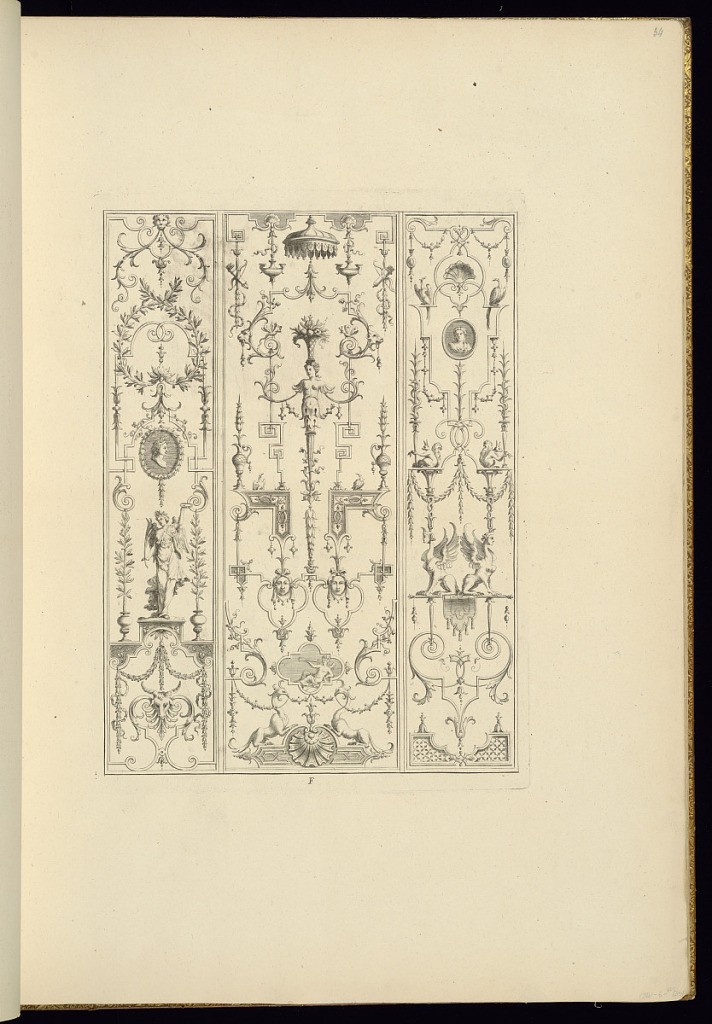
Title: Panel Design of Grotesque Ornamentation
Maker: Jean Berain, the elder, French, 1640-1711
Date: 1711
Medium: Engraving on laid paper
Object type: Bound print
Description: Three panels of grotesque ornamental design with classical figures, wreathes, masks, baldachins, bucrania, sphinxes, squirrels, birds, portrait medallions, scrolls, garlands, and vines. The plate is lettered but not signed.